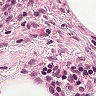
Metastatic tissue present: no